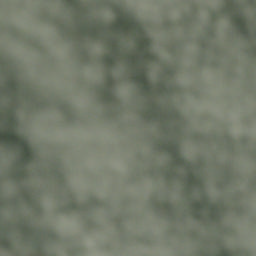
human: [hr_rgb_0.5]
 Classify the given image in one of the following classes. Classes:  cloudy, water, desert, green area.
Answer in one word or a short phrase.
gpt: cloudy